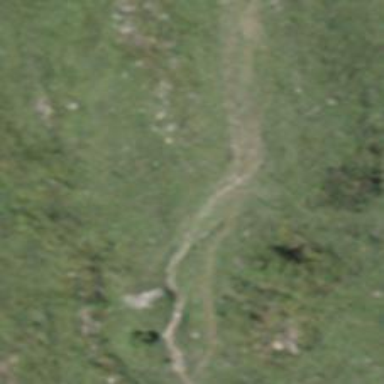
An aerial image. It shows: Path.